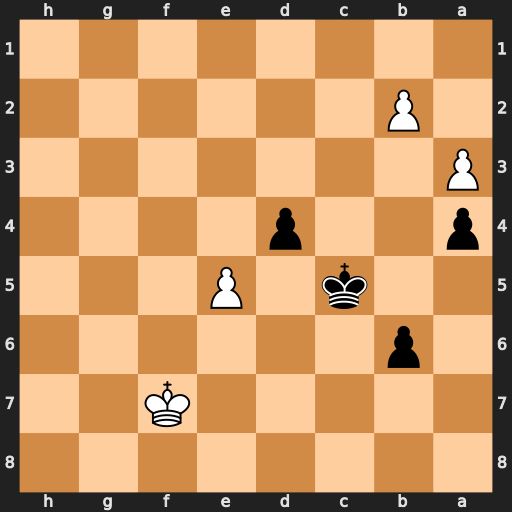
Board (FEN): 8/5K2/1p6/2k1P3/p2p4/P7/1P6/8
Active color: b
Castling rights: -
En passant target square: -
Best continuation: d3 e6 d2 e7 d1=Q